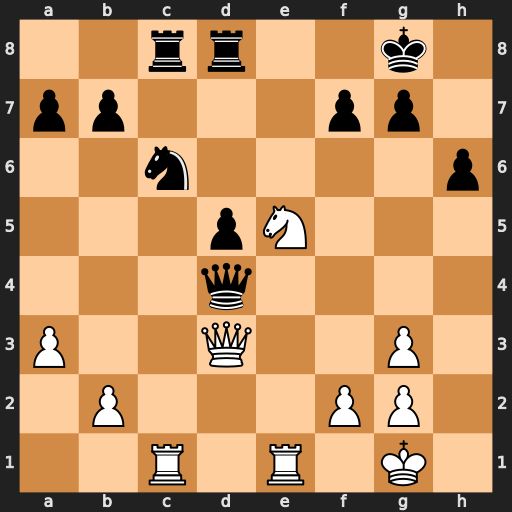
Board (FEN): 2rr2k1/pp3pp1/2n4p/3pN3/3q4/P2Q2P1/1P3PP1/2R1R1K1
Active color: w
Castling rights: -
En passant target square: -
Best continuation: Rxc6 Qxe5 Rxe5